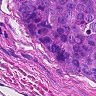
Metastatic tissue present: yes